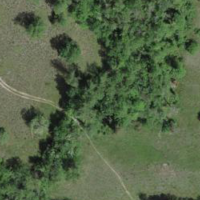
EUNIS habitat code: 25
Species observed at this site:
Anacamptis pyramidalis
Alcedo atthis
Aegithalos caudatus
Jynx torquilla
Sylvia atricapilla
Spinus spinus
Poecile palustris
Larus michahellis
Ardea alba
Erithacus rubecula
Tringa nebularia
Periparus ater
Tringa ochropus
Cyanistes caeruleus
Chloris chloris
Pyrrhula pyrrhula
Passer domesticus
Pandion haliaetus
Mareca penelope
Passer montanus
Saxicola rubetra
Mareca strepera
Locustella naevia
Mergus merganser
Orchis militaris
Milvus migrans
Milvus milvus
Oriolus oriolus
Phylloscopus trochilus
Motacilla alba
Actitis hypoleucos
Oenanthe oenanthe
Anas crecca
Emberiza citrinella
Prunella modularis
Gallinago gallinago
Strix aluco
Gymnadenia conopsea
Chroicocephalus ridibundus
Muscicapa striata
Phylloscopus collybita
Coenonympha pamphilus
Luscinia megarhynchos
Gallinula chloropus
Sitta europaea
Falco tinnunculus
Acrocephalus scirpaceus
Ficedula hypoleuca
Acrocephalus arundinaceus
Anas platyrhynchos
Lanius excubitor
Aythya ferina
Streptopelia decaocto
Veronica arvensis
Ixobrychus minutus
Aythya fuligula
Regulus ignicapilla
Lanius collurio
Streptopelia turtur
Carduelis carduelis
Phalacrocorax carbo
Anacamptis morio
Ciconia ciconia
Corvus corone
Botaurus stellaris
Emberiza cirlus
Hippolais polyglotta
Pernis apivorus
Ardea purpurea
Cygnus olor
Cuculus canorus
Dryocopus martius
Phoenicurus ochruros
Phoenicurus phoenicurus
Corvus corax
Riparia riparia
Sturnus vulgaris
Troglodytes troglodytes
Corvus frugilegus
Aix galericulata
Turdus merula
Circus aeruginosus
Mantis religiosa
Hirundo rustica
Sterna hirundo
Turdus pilaris
Regulus regulus
Prunus spinosa
Coccothraustes coccothraustes
Delichon urbicum
Certhia brachydactyla
Tachybaptus ruficollis
Podiceps cristatus
Turdus philomelos
Fulica atra
Falco subbuteo
Dendrocopos major
Turdus viscivorus
Falco peregrinus
Buteo buteo
Alauda arvensis
Dendrocoptes medius
Pica pica
Garrulus glandarius
Saxicola rubicola
Picus viridis
Motacilla cinerea
Accipiter gentilis
Fringilla coelebs
Coloeus monedula
Ptyonoprogne rupestris
Columba palumbus
Dryobates minor
Fringilla montifringilla
Parus major
Columba oenas
Anser anser
Accipiter nisus